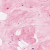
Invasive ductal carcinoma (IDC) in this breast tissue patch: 0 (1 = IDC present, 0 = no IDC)